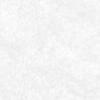
Label: no_change